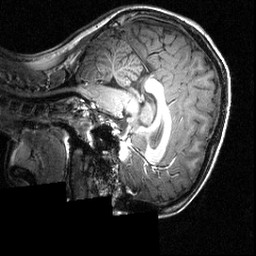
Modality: T1w
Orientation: sagittal
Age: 12
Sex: female
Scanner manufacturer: siemens
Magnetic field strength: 3.951 T
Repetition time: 1.5 s
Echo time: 0.00335 s